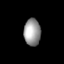
Tissue: lung
Cell type: Epithelial cells
Senescence score: 0.6919
Nuclear area (px): 441
Mean DAPI intensity: 153.914